Interaction volume radius: 10 \u00c5
Interaction volume height: 10 \u00c5
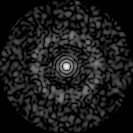
Disorder parameter: 0.8311